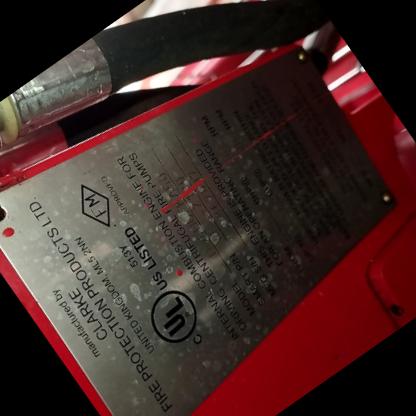
Klasa: tabliczka-znamionowa